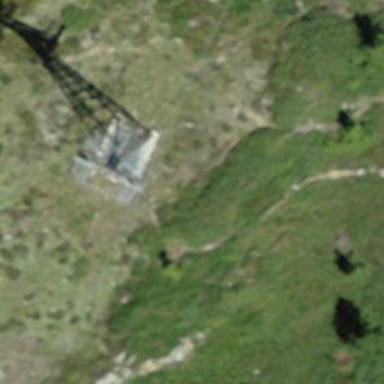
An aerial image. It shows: Pylon for aerialway.